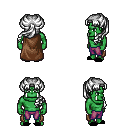
a pixel art fantasy rpg character, male body template, orc, green skin, brown cape, magenta pants, white princess hairstyle, black slippers, four views (front, back, left, right), 2x2 character sprite sheet, small pixel art, hard edges, no anti-aliasing